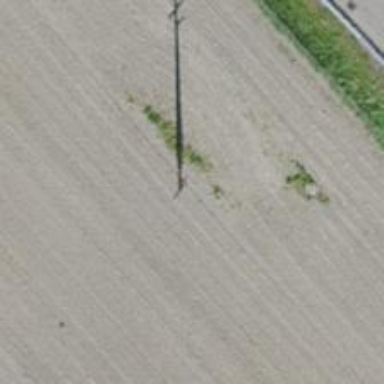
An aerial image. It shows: Concrete power pole.